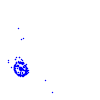
Particle: pion